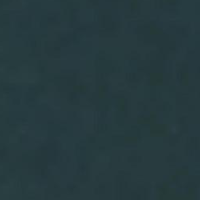
EUNIS habitat code: 14
Species observed at this site:
Bucephala clangula